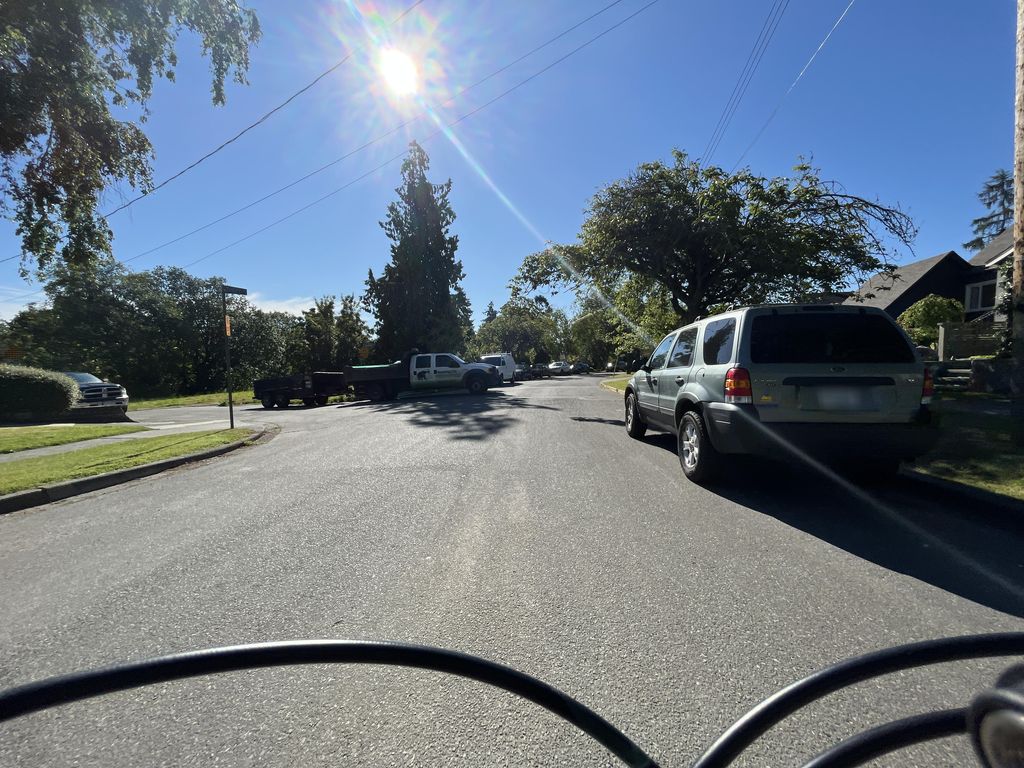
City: victoria